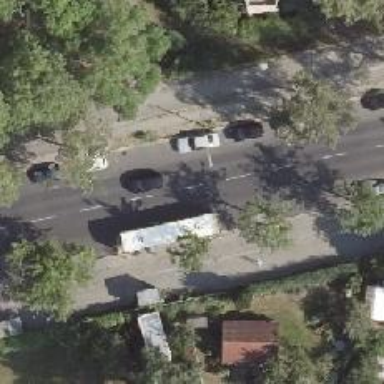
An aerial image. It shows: Public transport stop position.